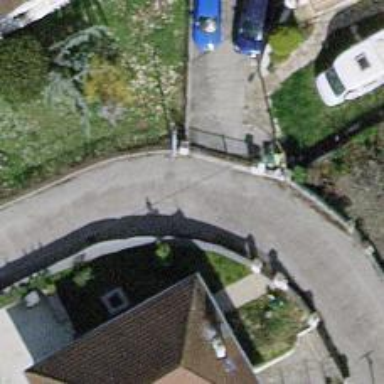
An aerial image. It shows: Asphalt road in residential area.